Question: Recently I've been strugling with setting the Setting the source of WPF Image control inside code.
I've tried something like:
'''
Image.Source = new BitmapImage(new Uri(@"/hrc.Hands;component/Images/BlueFolder.png", UriKind.RelativeOrAbsolute));
'''
But it doesn't seem to work and thorws Object reference not set to an instance of an object exception. Here's the screenshot of the path to my image inside hierachy:

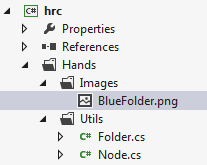
Answer: You can use..
'''
var imageSource = new Uri(@"pack://application:,,,/" + Assembly.GetExecutingAssembly().GetName().Name + ";component/" + "Images/BlueFolder.png", UriKind.Absolute);
Image.Source = imageSource;
'''
Also, make sure that is set as a 'Resource'. Right click the image, and select 'Properties' to do this.